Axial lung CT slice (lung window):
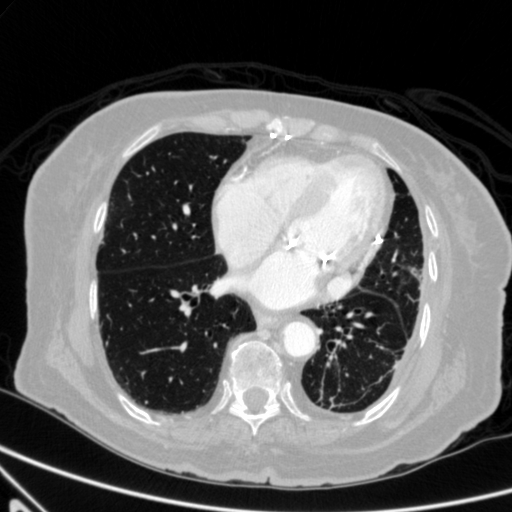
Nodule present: no